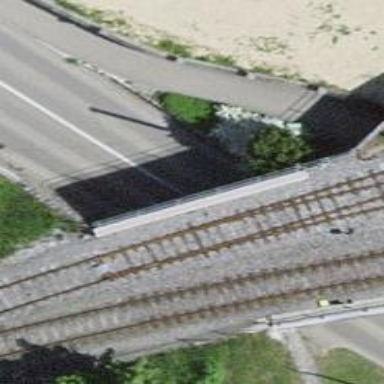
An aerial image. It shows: Disused railway bridge.